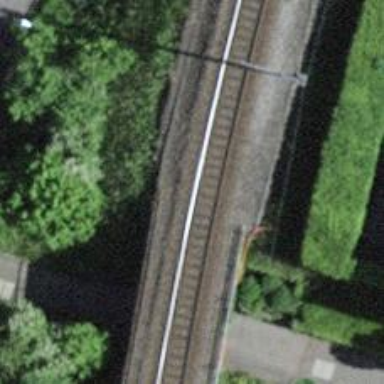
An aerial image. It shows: Railway bridge with electrified contact line. There is one track on the bridge.